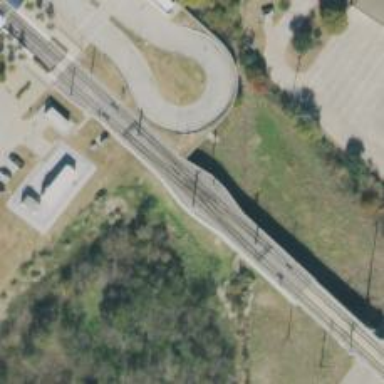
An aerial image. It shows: Light rail railway line with electrification through contact lines.